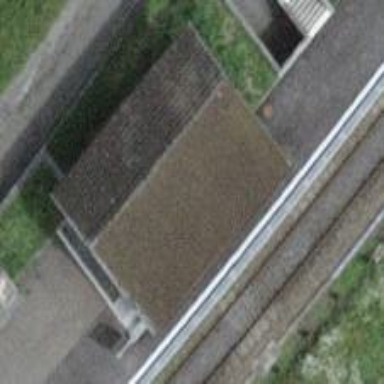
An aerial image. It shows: Railway halt.